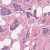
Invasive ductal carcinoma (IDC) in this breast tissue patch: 1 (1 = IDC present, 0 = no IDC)